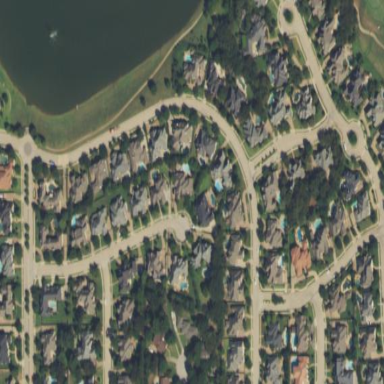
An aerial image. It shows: This residential area consists of single-family homes.